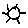
Label: sun